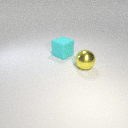
large cyan rubber cube to the left of large yellow metal sphere